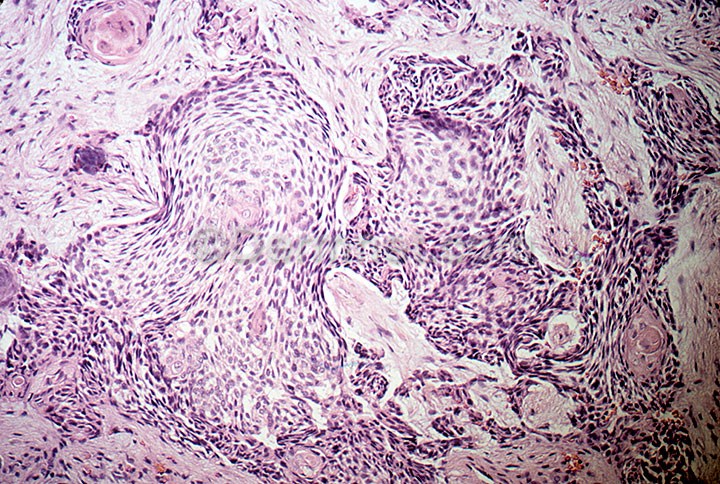
Disease: Actinic Keratosis Basal Cell Carcinoma and other Malignant Lesions